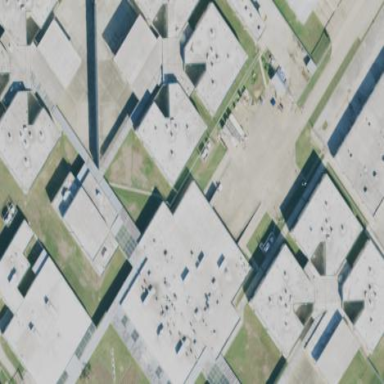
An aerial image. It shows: Flat roof building identified as prison.